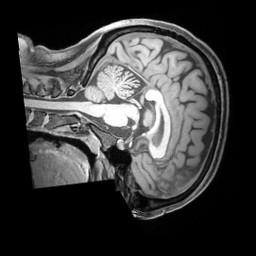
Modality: T1w
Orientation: sagittal
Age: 26
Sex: female
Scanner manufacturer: siemens
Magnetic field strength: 3 T
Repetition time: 1.97 s
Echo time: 0.00206 s